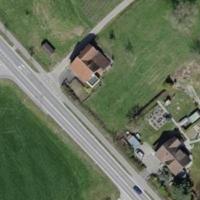
EUNIS habitat code: 55
Species observed at this site:
Prunus spinosa